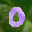
Label: 0